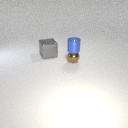
small brown metal sphere in front of large gray metal cube